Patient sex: F
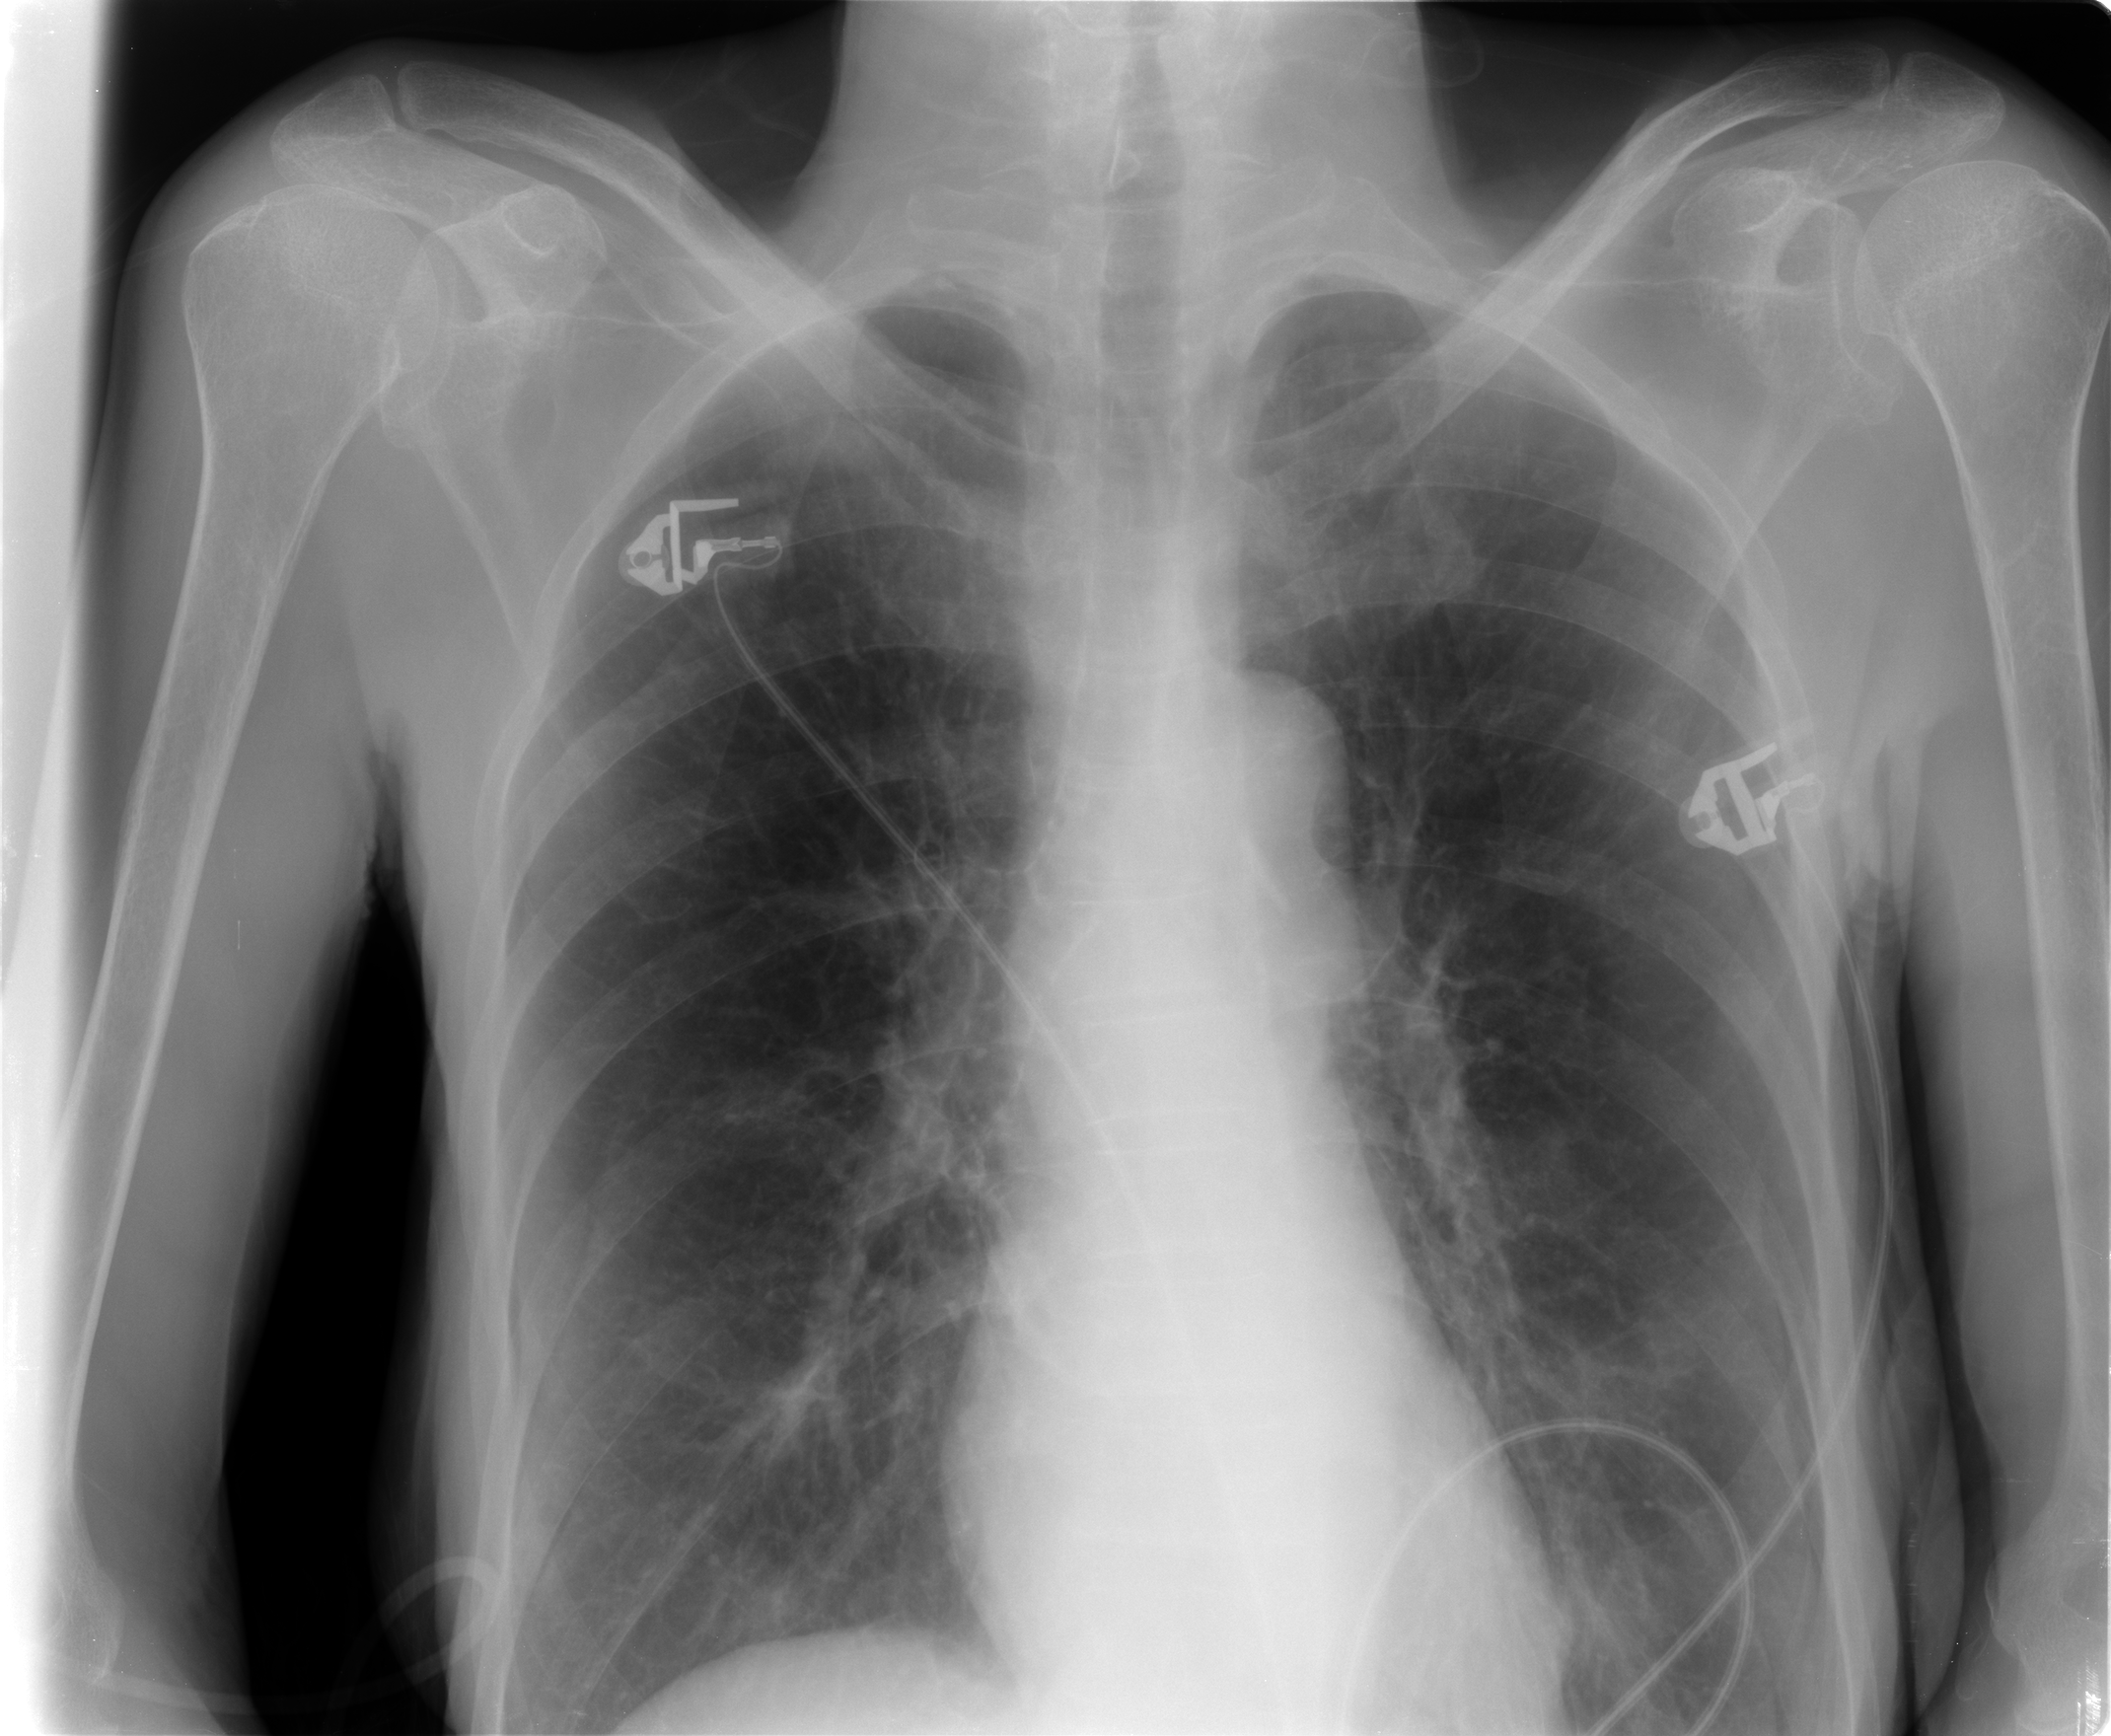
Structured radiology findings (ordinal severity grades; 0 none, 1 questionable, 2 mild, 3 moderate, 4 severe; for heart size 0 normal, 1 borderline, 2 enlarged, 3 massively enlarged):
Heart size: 0
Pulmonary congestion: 0
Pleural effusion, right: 0
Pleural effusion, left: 0
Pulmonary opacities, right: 0
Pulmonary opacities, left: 0
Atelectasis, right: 1
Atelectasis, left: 1